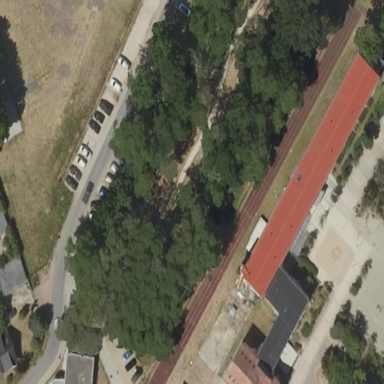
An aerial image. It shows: Track located within leisure land area.